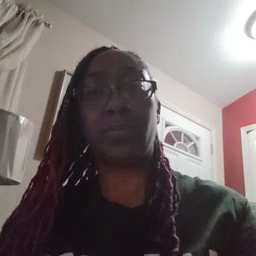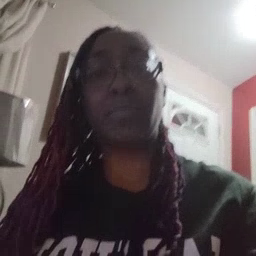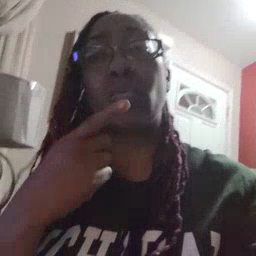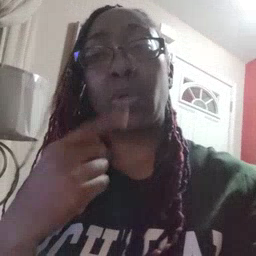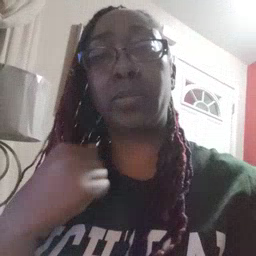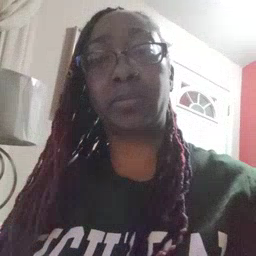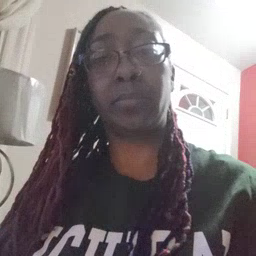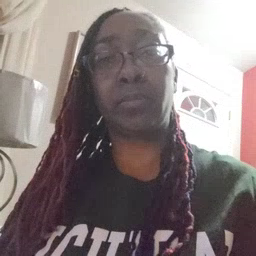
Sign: red